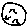
Label: moon